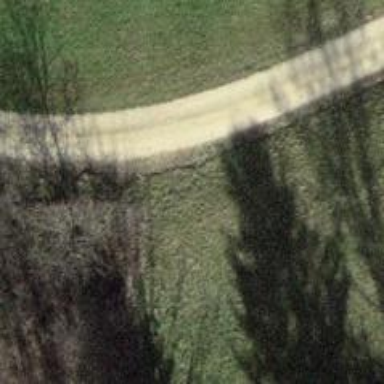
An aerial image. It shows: Unpaved track with grade2 track type.